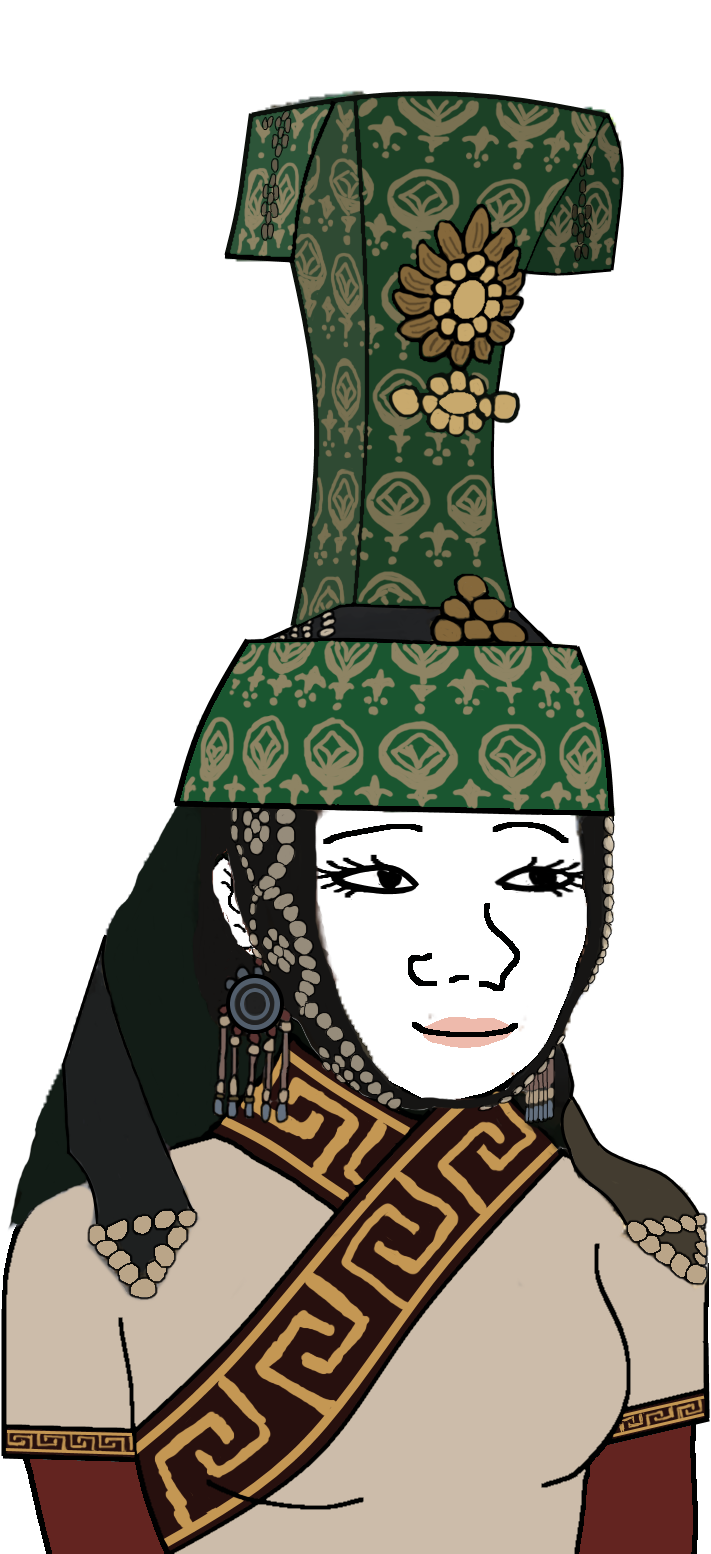
Label: 5_Trad_Wife